Цилиндрически симметричное (но необязательно однородное) тело подвешено на двух одинаковых нитях в точках вблизи его концов. Нити частично намотаны на цилиндр, а их свободные концы прикреплены к потолку; в начальный момент времени, нити вертикальны, а цилиндр горизонтален. Третья нить прикреплена и намотана на цилиндр посередине; к свободному концу этой нити прикрепили тяжелый груз (см. рисунок).
Если отпустить систему из состояния покоя, чему будет равно ускорение тяжелого груза?
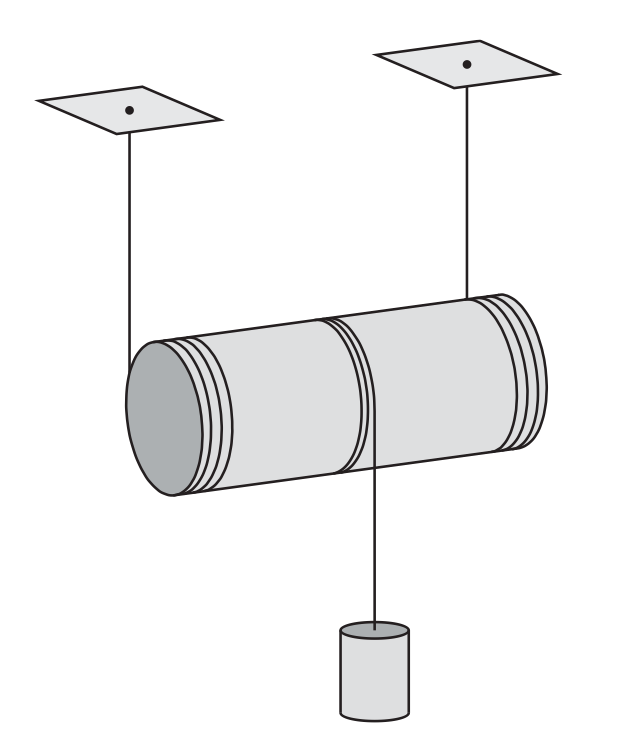
Ответ: $g$
Темы:
T, Механика, 200 задач, Момент сил, Динамика твердого тела